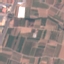
Land use / land cover: PermanentCrop